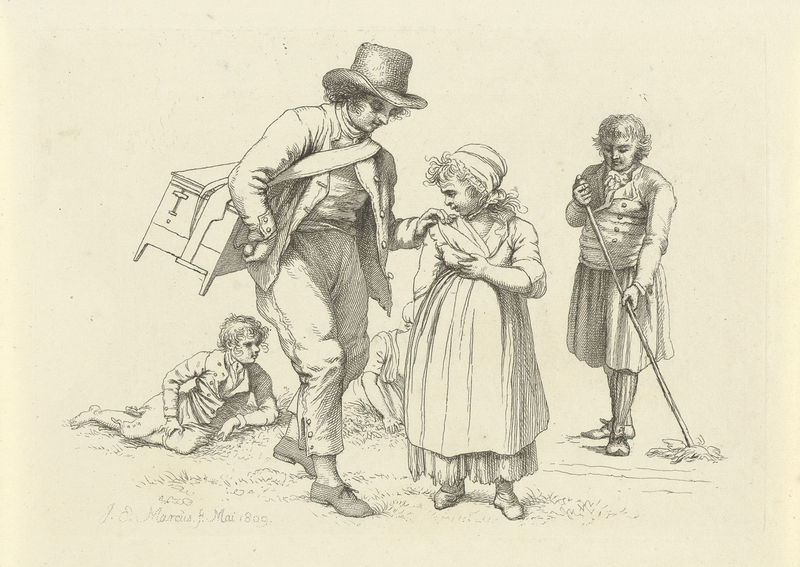
Titel: Studieblad met een man met een draaiorgel en een meisje
Künstler: Jacob Ernst Marcus
Standort: Amsterdam
Institution: Rijksmuseum
Schlagwörter: händler, anfassen, e, w, ds, wqe, fds, sfwe, rerre, eee, dfds, wanderhändler